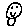
Label: smiley face